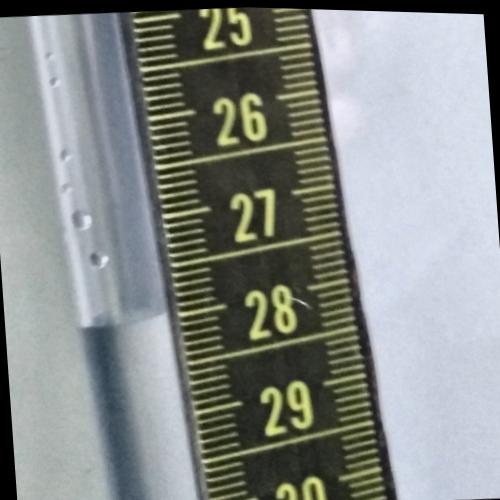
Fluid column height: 28.0 cm